Question: I am new to learning bootstrap and loving it! However I cannot seem to find an easy guide to edit the massive bootstrap.css for custom items, such as a button.
What I want to do is expand my "Create" so that it fills the entire table row it is currently on.
-
Code for my Edit View, I am trying to make the button at the top 100% across the top of the table.
'''
@model IEnumerable<WebApplication2.Entities.Employee>
@{
ViewBag.Title = "Index";
Layout = "~/Views/Shared/_Layout.cshtml";
}
<br />
<br />
<br />
<br />
<div class="panel panel-primary">
<div class="panel-heading">
<h3 class="panel-title">Employees</h3>
</div>
<div class="btn-group btn-group-lg" id="CreateButton">
<button type="button" class="btn btn-success" onclick="location.href='@Url.Action("Create")';return false;">Create</button>
</div>
<table class="table">
<tr>
<th>
@Html.DisplayNameFor(model => model.Name)
</th>
<th>
@Html.DisplayNameFor(model => model.Birthday)
</th>
<th></th>
</tr>
@foreach (var item in Model)
{
<tr>
<td>
@Html.DisplayFor(modelItem => item.Name)
</td>
<td>
@Html.DisplayFor(modelItem => item.Birthday)
</td>
<td>
@Html.ActionLink("Edit", "Edit", new { id = item.ID }) |
@Html.ActionLink("Details", "Details", new { id = item.ID }) |
@Html.ActionLink("Delete", "Delete", new { id = item.ID })
</td>
</tr>
}
</table>
</div>
'''
Here is the actual page currently as is.

If anyone could explain where you are inserting this code/css I would be eternally grateful as my guess and check method within 'bootstrap.css' isn't working. haha
Thank you!
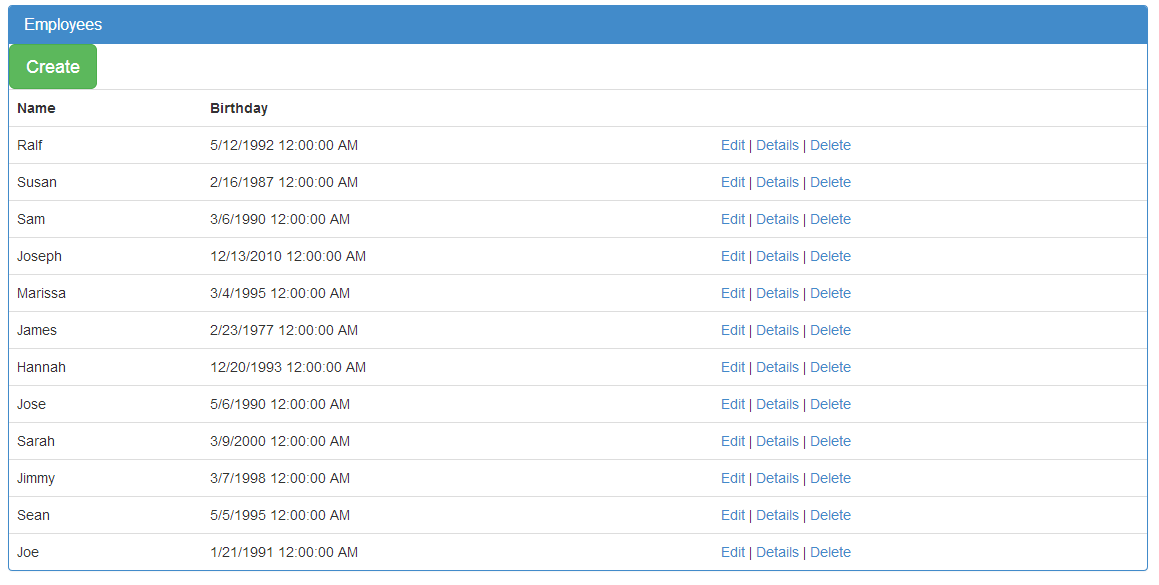
Answer: This can be done with no extra style using <URL>.
'''
<div class="panel panel-primary">
<div class="panel-heading">
<h3 class="panel-title">Employees</h3>
</div>
<div class="row">
<div class="col-xs-12">
<button type="button" class="btn btn-success btn-block" onclick="location.href='@Url.Action("Create")';return false;">Create</button>
</div>
</div>
<table class="table">
<!-- ... -->
'''
Here is a small <URL>.